Question: I have a key value pair in Hashmap in Java, I am traversing Map in following way.
'''
ArrayList<String> mysection = new ArrayList<String>();
ArrayList<String> temp = new ArrayList<String>();
Iterator it = Map.entrySet().iterator();
while (it.hasNext()){
Map.Entry pairs = (Map.Entry)it.next();
System.out.println(" = " + pairs.getValue());
mysection.add(pairs.getKey().toString());
temp.add(pairs.getValue().toString());
it.remove(); // avoids a ConcurrentModificationException
}
'''
This seems to be good, but the loop runs one time and creates a long string of value associated with the key. I don't want in that way. I want each value to be stored in ArrayList but it's not happening this way. All value is stored in the 1st index itself.
Secondly even if I try to bifurcate I don't find a suitable way. First I thought of splitting the string via "," operator but the string itself contains several ","
Please suggest what should I do specifically for the 1st question, I don't want the all value as single string.
Thanks
Log:
'''
05-12 12:14:01.387: I/System.out(433): EAMCET: caution on punctuality,
05-12 12:14:01.387: I/System.out(433): Delay by even a minute can cost one year for the aspirants, warn the officials making it clear that they need to report at least 45 minutes in advance for the EAMCET to be held on May 12. Th...
05-12 12:14:01.387: I/System.out(433): ,
05-12 12:14:01.387: I/System.out(433): Shankar Rao takes on Kiran ,
05-12 12:14:01.387: I/System.out(433): Former Minister P. Shankar Rao on Friday opened a new front in his fight against Chief Minister N. Kiran Kumar Reddy by submitting a notice of breach of privilege against the latter for preventing...
05-12 12:14:01.387: I/System.out(433): ,
05-12 12:14:01.458: I/System.out(433): Police fear more Maoist attacks ,
05-12 12:14:01.458: I/System.out(433): Uneasy calm prevails in villages tucked away along the shores of the Godavari adjoining neighbouring Chhattisgarh after the Maoists conducted a a??Praja Courta? in the interior Mukunur village of Maha...
05-12 12:14:01.458: I/System.out(433): ,
05-12 12:14:01.458: I/System.out(433): 'Science in danger of regressing' ,
05-12 12:14:01.458: I/System.out(433): Askok Ganguly delivers 'A.V. Rama Rao Tech Award Lecture'
05-12 12:14:01.458: I/System.out(433): ,
05-12 12:14:01.458: I/System.out(433): Global firms pick up ISB students ,
05-12 12:14:01.458: I/System.out(433): Average annual salary offered is Rs.18.83 lakh, 8 p.c. more than last year
05-12 12:14:01.458: I/System.out(433): ,
05-12 12:14:01.458: I/System.out(433): Telugu varsity to make its courses job-oriented,
05-12 12:14:01.458: I/System.out(433): Potti Sreeramulu Telugu University is planning to attract more students to pursue higher education by offering employment oriented courses.The university was exploring chances to embed info...
05-12 12:14:01.458: I/System.out(433): ,
05-12 12:14:01.458: I/System.out(433): Kiran sharpens attack on Jagan,
05-12 12:14:01.458: I/System.out(433): Ruling Congress has launched a three-cornered attack on its two arch rivals -- YSRCP president Y.S. Jaganmohan Reddy and TDP chief N. Chandrababu Naidu at Tirupati on Friday in its run up to the b...
05-12 12:14:01.458: I/System.out(433): ,
05-12 12:14:01.458: I/System.out(433): RINL to get Central nod soon for mining in Rajasthan,
05-12 12:14:01.458: I/System.out(433): The Centre will give its nod soon for granting lease for iron ore mining to Rashtriya Ispat Nigam Limited (RINL), the corporate entity of Visakhapatnam Steel Plant.
05-12 12:14:01.458: I/System.out(433): a??After the Rajasthan g...
'''
Here is the image of output:

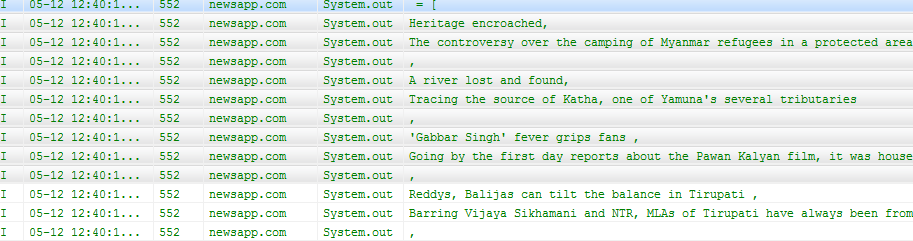
Answer: OK, i got it done...actually there are many ways to iterate over maps, this one is not the best suited for what i want. So changed the implentation of iteration of another method now its working smooth.